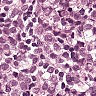
Metastatic tissue present: yes